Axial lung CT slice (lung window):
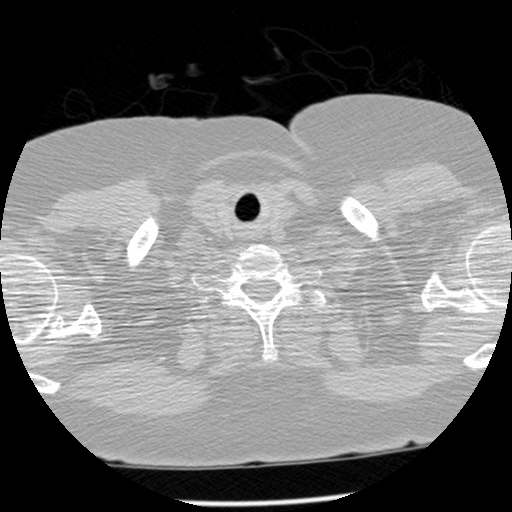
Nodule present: no